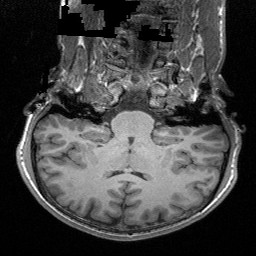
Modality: T1w
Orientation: sagittal